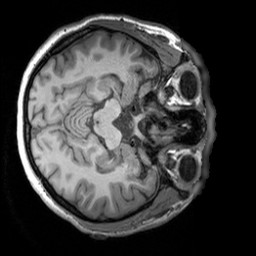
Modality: T1w
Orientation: axial
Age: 25
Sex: female
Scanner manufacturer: siemens
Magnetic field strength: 3 T
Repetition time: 1.9 s
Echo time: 0.00293 s